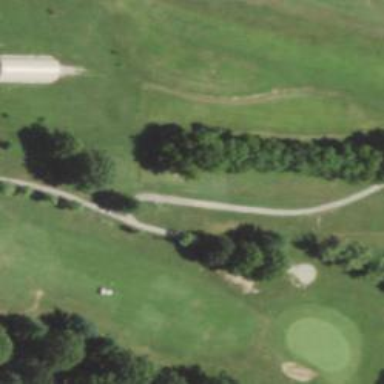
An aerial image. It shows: Golf tee.